Question:
This is the interface what I want to make.
The main frame includes 3 buttons which make pop-up new frames when they are clicked.
At first time. I planned to make 3 Jframe classes and then just call new instace of the classes on main class. But the problem is they have to manipulate same data in main class. (And I have to use synchronize method). It is hard to design it to me. please give me some advice.
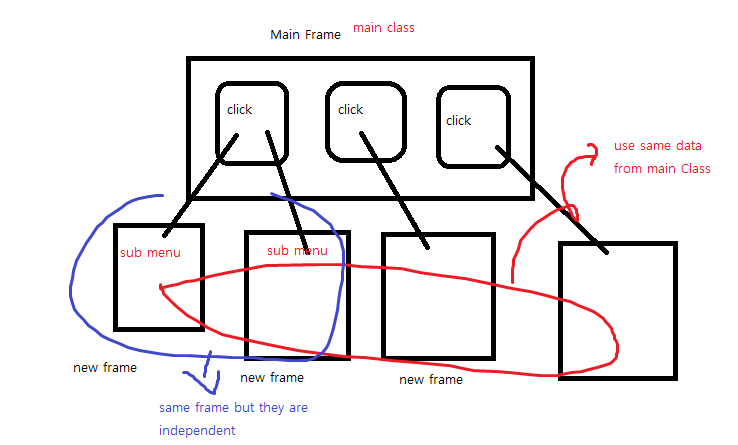
Answer: You should extend 'JDialog' in a different class, create a new Layout and populate it with your components and then use the methode 'add(yourpanel)'
In your 'JFrame' create an instance of your custom 'JDialog' and use it's method '.setVisible(true)'.
You can use the constructor from your class to pass in data.
Here is an example code :
'''
public class Example extends JDialog{
public Example() {
setResizable(false);
setLocation(450, 40);
setTitle("Example panel");
JPanel bigPanel = new JPanel();
String name = "test name"
String email = "email";
JLabel label = new JLabel(name);
JLabel label1 = new JLabel(email);
bigPanel.add(label);
bigPanel.add(label1);
add(bigPanel);
pack();
}
'''
And for your JFrame class you just have to add action listeners for your buttons so when you click on them to instantiate your dialog.